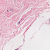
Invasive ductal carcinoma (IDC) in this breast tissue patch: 0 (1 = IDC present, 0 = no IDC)